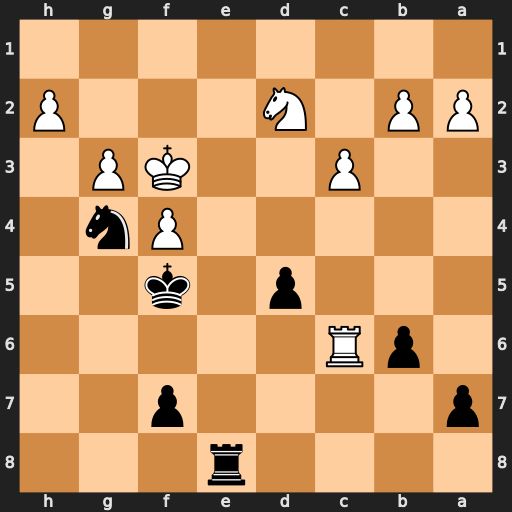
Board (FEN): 4r3/p4p2/1pR5/3p1k2/5Pn1/2P2KP1/PP1N3P/8
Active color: b
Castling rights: -
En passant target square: -
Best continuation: Re3+ Kg2 Re2+ Kf1 Rxd2